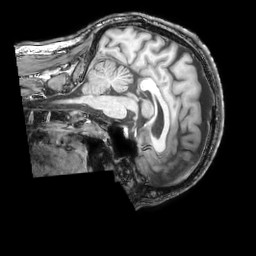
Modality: T1w
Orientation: sagittal
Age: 37
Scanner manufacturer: philips
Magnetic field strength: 3 T
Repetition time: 0.007 s
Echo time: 0.003501 s